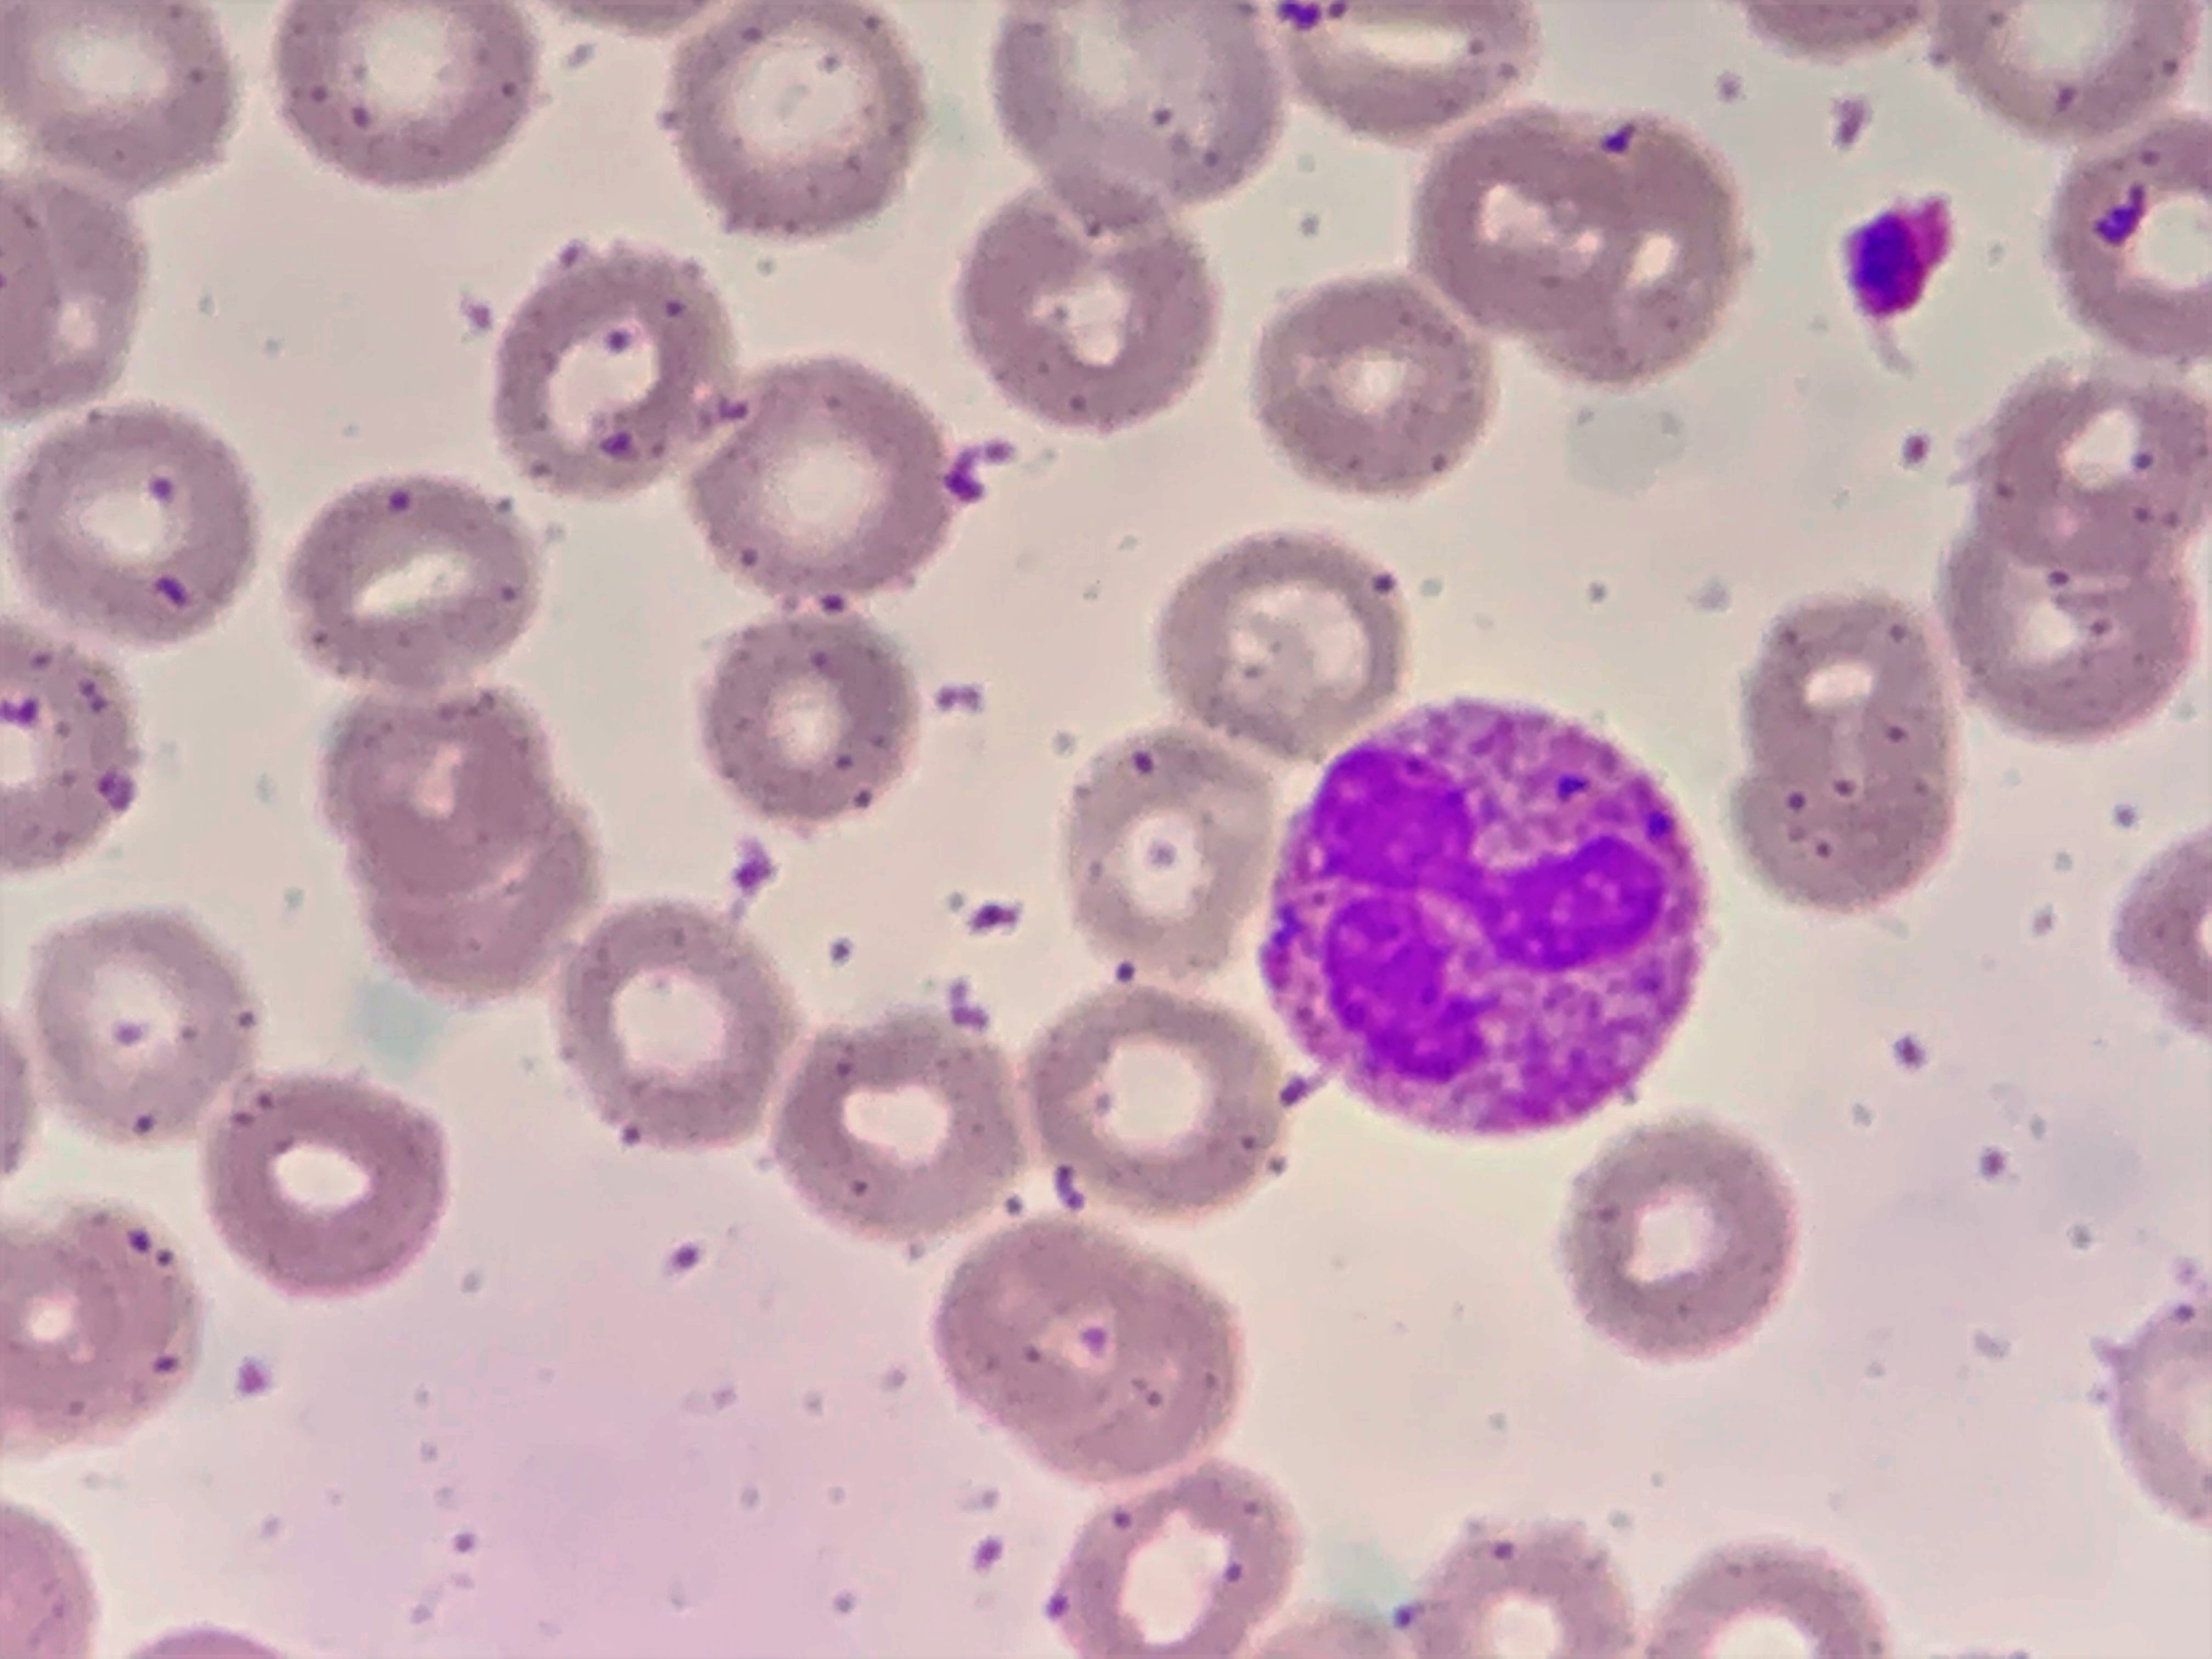
Cell type: NEUTROPHILS